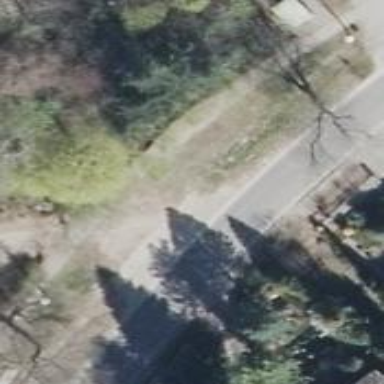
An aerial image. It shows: Residential road with asphalt surface and no sidewalks.